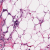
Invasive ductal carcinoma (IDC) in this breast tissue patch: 1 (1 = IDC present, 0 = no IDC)